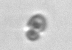
Label: Heterocapsa_rotundata